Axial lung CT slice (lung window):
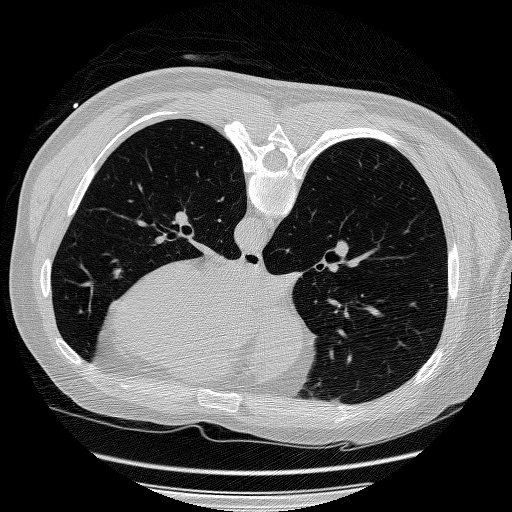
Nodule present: no